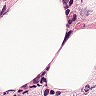
Metastatic tissue present: yes